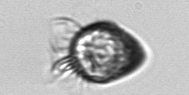
Label: Ciliophora